Question: I am trying to reverse engineer a java project from source code into UML with EnterpriseArchitect. I want to see the dependencies between packages and also how classes are grouped together into packages.
I have also used VisualParadigm to do the same. The image shows a small sample:

Can the same(or very close to the above image) result be achieved with EA?
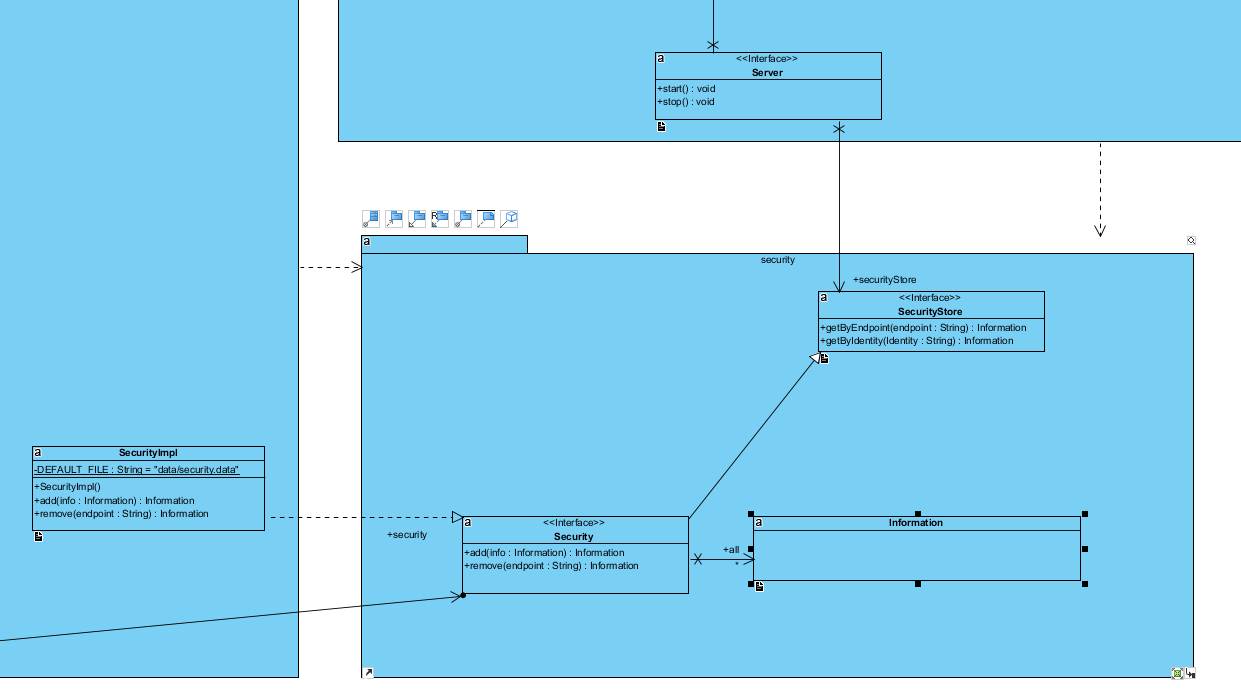
Answer: AFAIK EA will not create any package dependencies on RE. However, you can add those dependencies manually once the import is complete. Furthermore you can write a script that creates such dependencies automatically. I did so a couple of years ago. It was not too difficult - not trivial though :-)